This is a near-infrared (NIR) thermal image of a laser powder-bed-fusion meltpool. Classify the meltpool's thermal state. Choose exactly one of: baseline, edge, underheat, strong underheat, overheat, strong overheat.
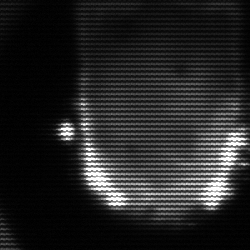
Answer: baseline